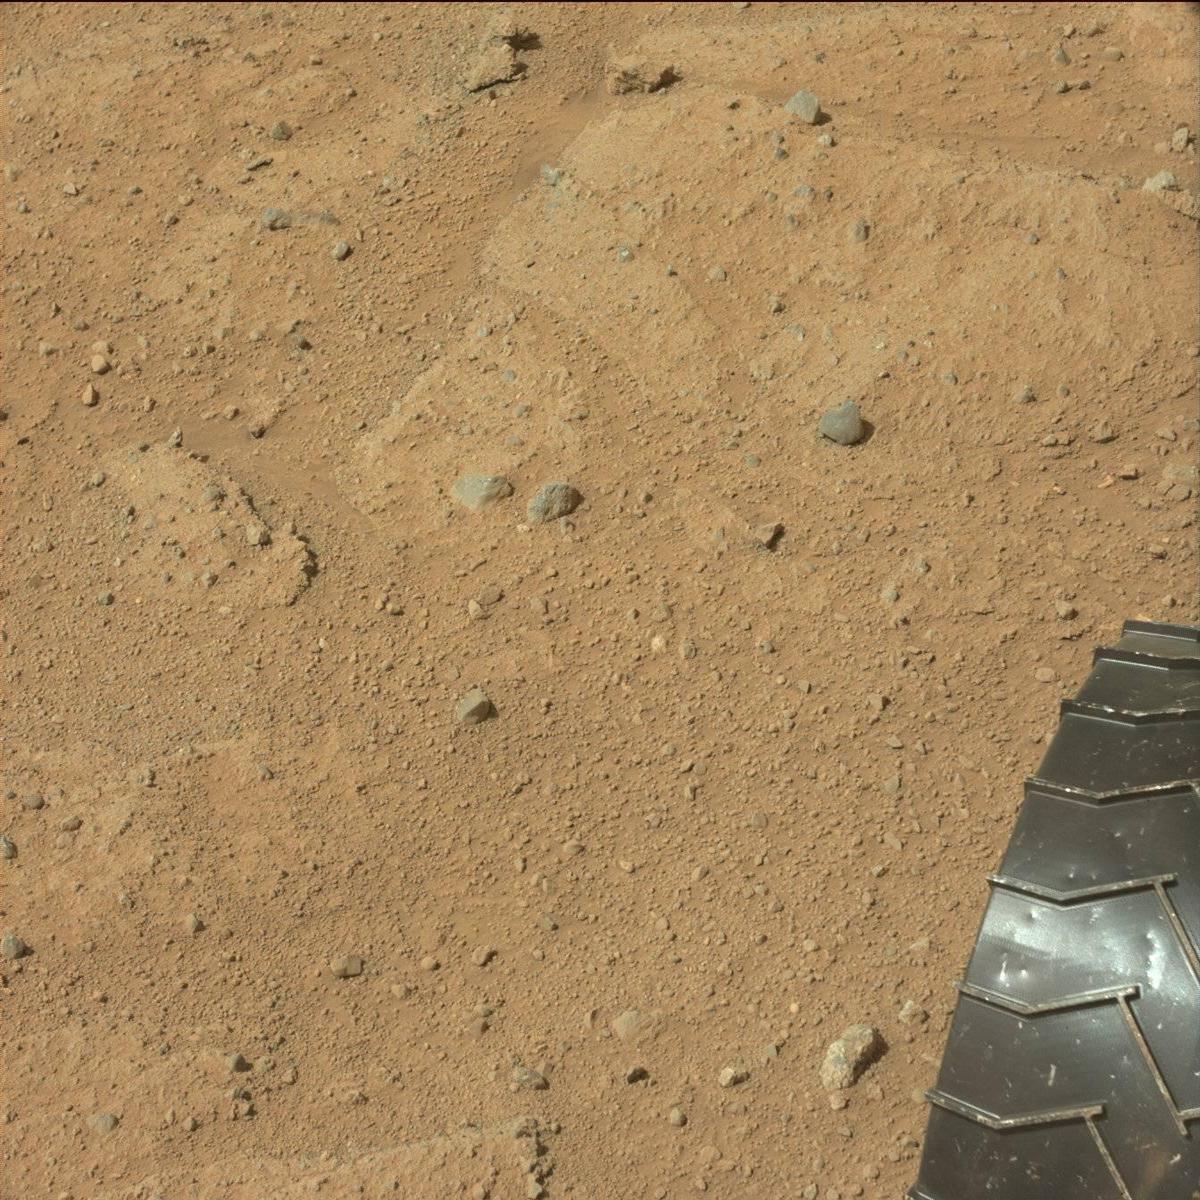
Terrain classes present: Bedrock, Rock, Rover, Sand / Soil